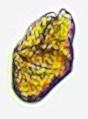
Label: Akashiwo